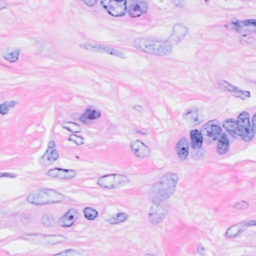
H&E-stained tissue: Breast